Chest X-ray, PA view. Patient: 77 years old, sex F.
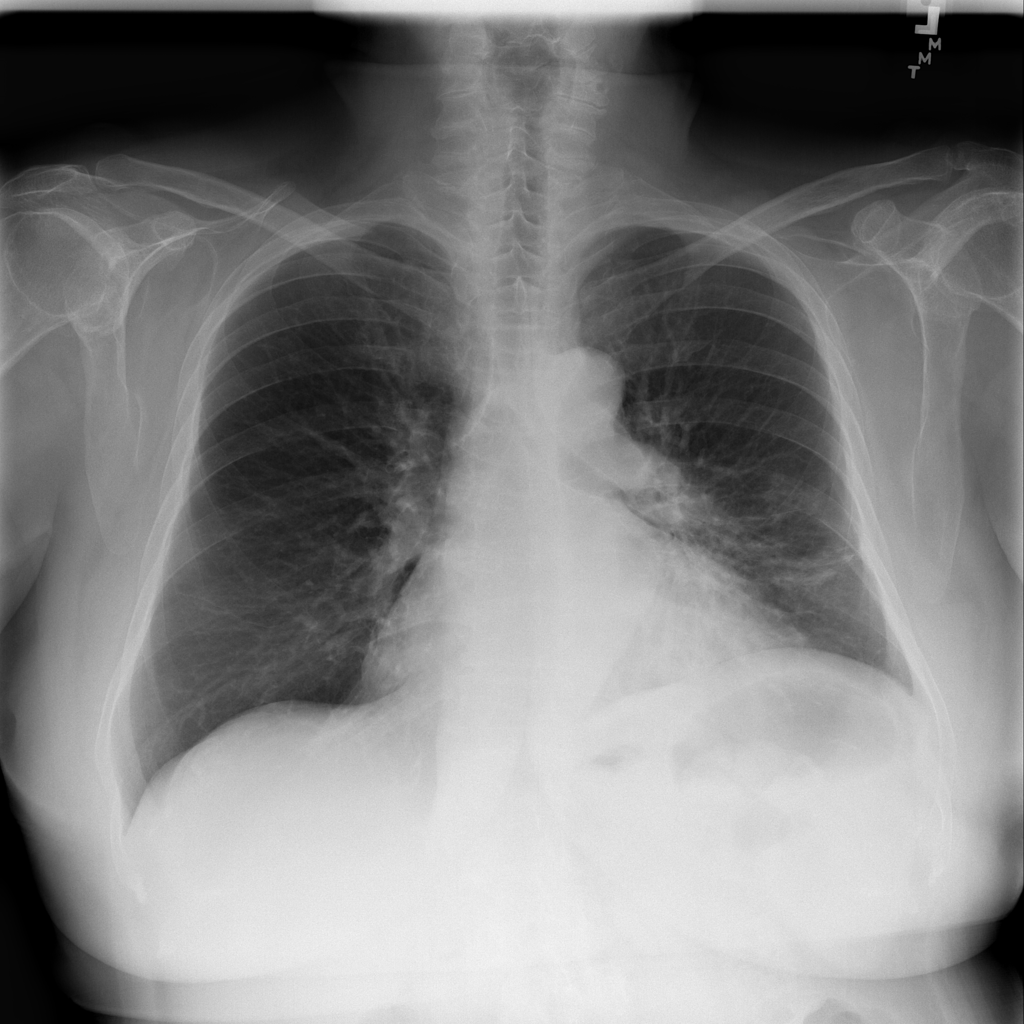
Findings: No Finding